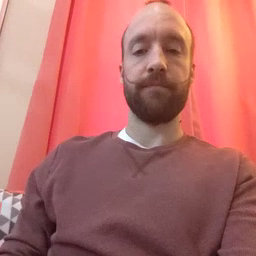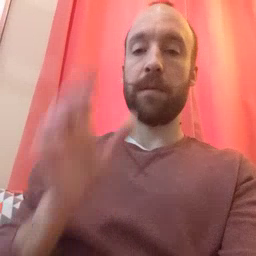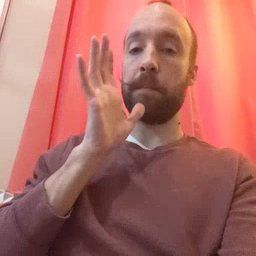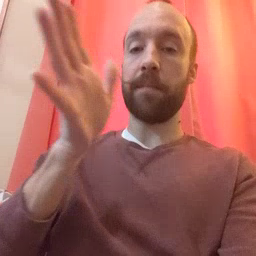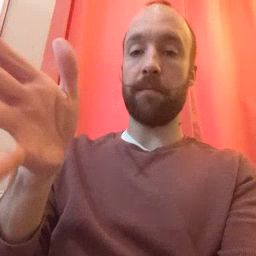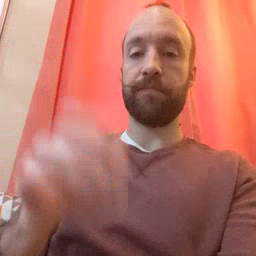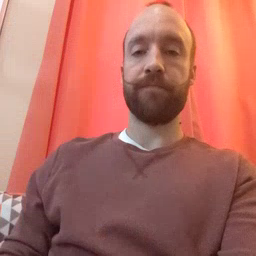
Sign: grandma